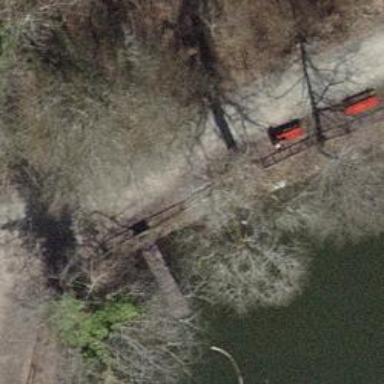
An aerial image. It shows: Bench.